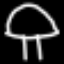
Label: mushroom